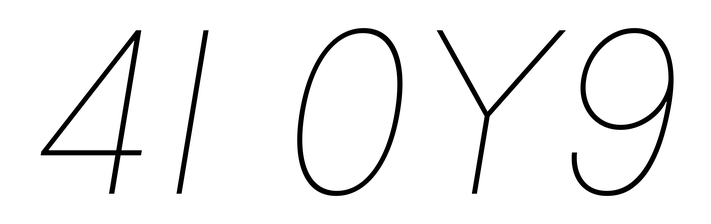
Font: Inter-Italic_Thin_Italic